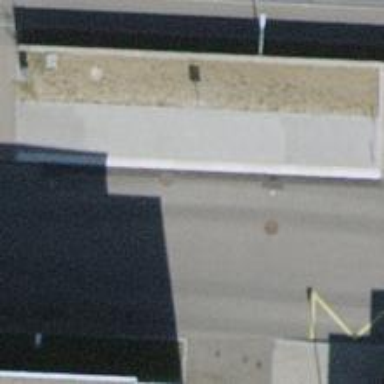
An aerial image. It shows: Bus stop with platform for public transport.